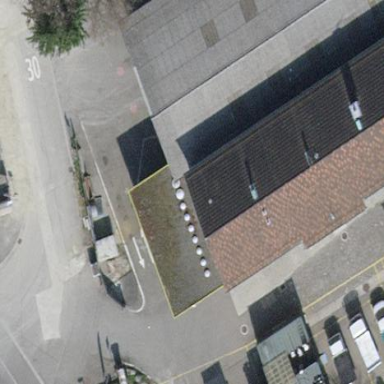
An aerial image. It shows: View of roof of building.